Question: Let's say this map is 's.S.Data', it shows that the length of the map is 2, but just displays nothing. When I add expression 's.S' in WATCH area, it displays correctly.

there is the sample:
'''
package main
import (
"fmt"
)
type Some struct {
ID int
Data map[string]string
S *Some
}
func Print(s Some) {
var t Some
t = s // Breakpoint
fmt.Println(t)
if t.S != nil {
fmt.Println(t.S)
}
}
func main() {
s := Some{
ID: 2333,
Data: map[string]string{
"1": "A",
"2": "B",
},
}
ss := Some{
ID: 7777,
S: &s,
}
Print(ss)
fmt.Println("Hello, playground")
}
'''
Is there any way to make it display correctly in VARIABLES area?
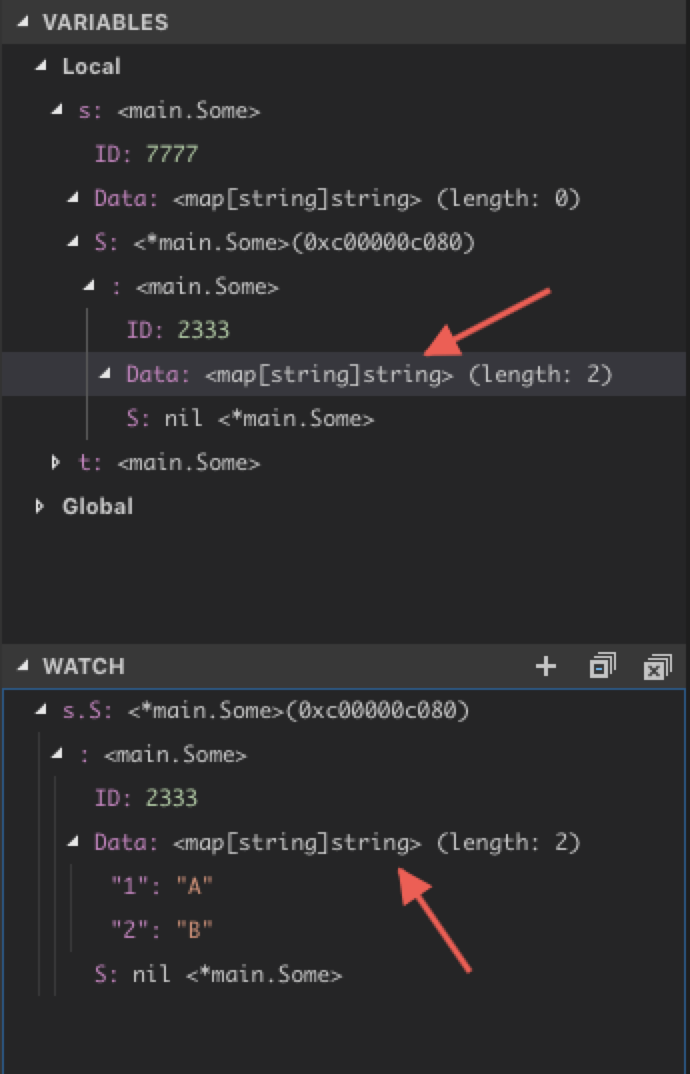
Answer: tl;dr: set 'go.delveConfig.dlvLoadConfig.maxVariableRecurse' other than 1.
More detail:
Open preferences and type 'delve' and then press 'Edit in settings.json'.
(note: if you choose User tab it will be applied to all VSCode projects, otherwise it will only be applied to this project.)
<URL>
After that 'settings.json' will be opened with empty JSON object. Write down 'go.d' and then there should be autocompletion for 'go.delveConfig' popping up.<URL>
By pressing enter, you'll get a boilerplate setting for 'delve', which is a GoLang debugger used by VSCode. Edit the value of '"maxVariableRecurse"' key other than 1 and then you will be able to see the deeper variables.